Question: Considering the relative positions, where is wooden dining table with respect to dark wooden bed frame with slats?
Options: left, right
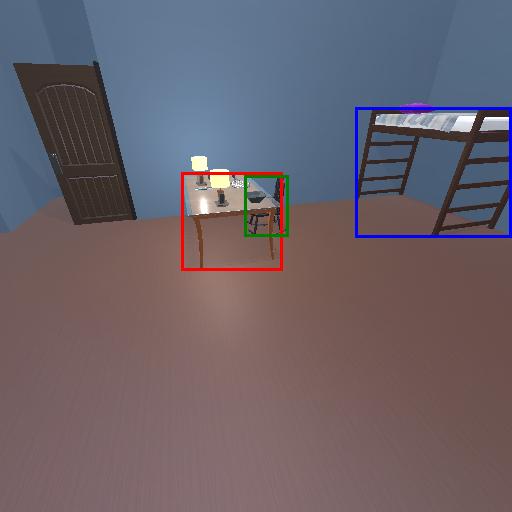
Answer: left